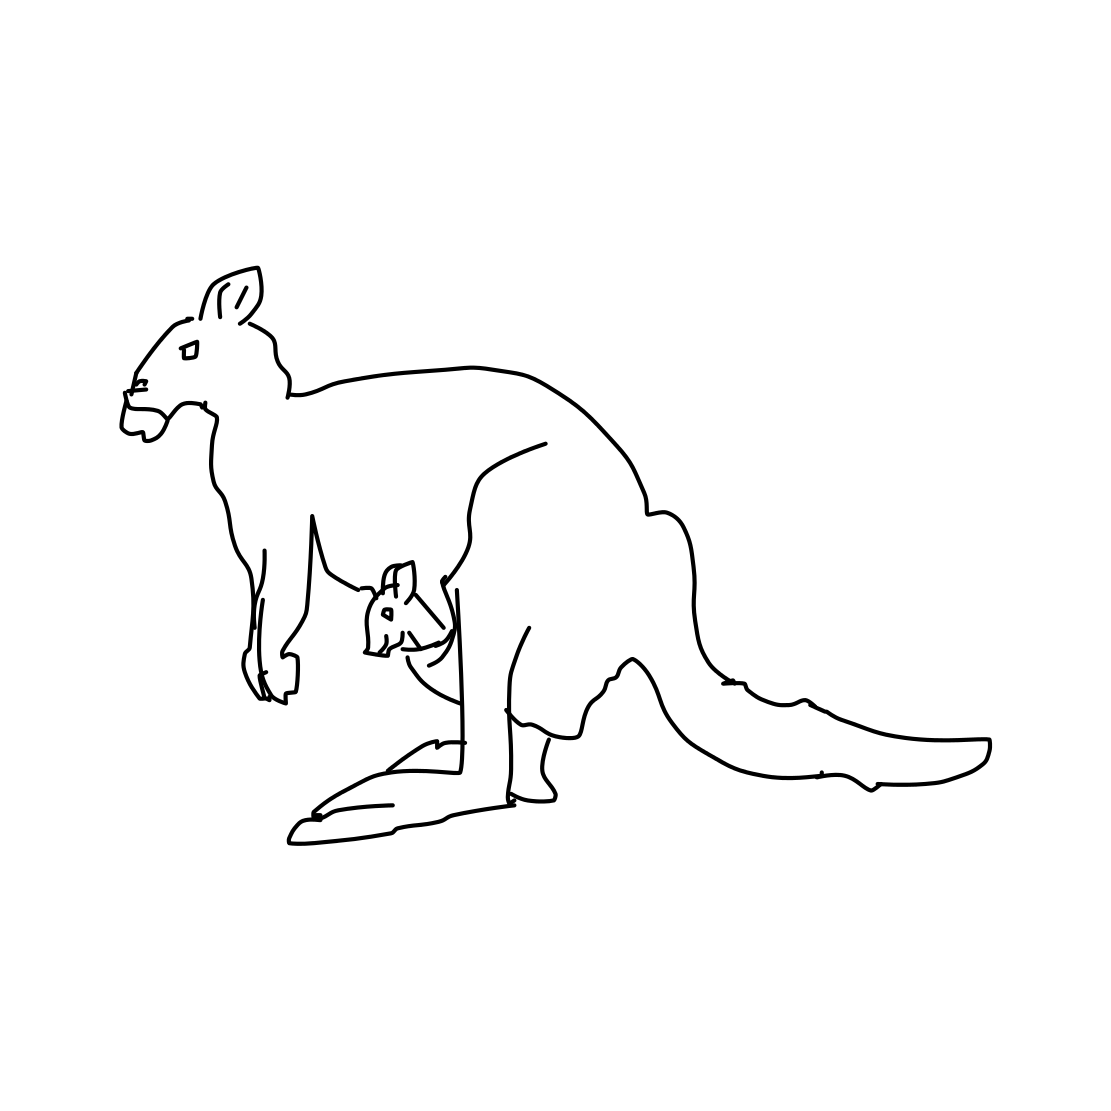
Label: kangaroo